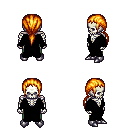
a pixel art fantasy rpg character, male body template, skeleton, black robe, teal pants, light blonde ponytail hairstyle, metal boots, four views (front, back, left, right), 2x2 character sprite sheet, small pixel art, hard edges, no anti-aliasing